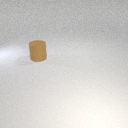
large brown rubber cylinder